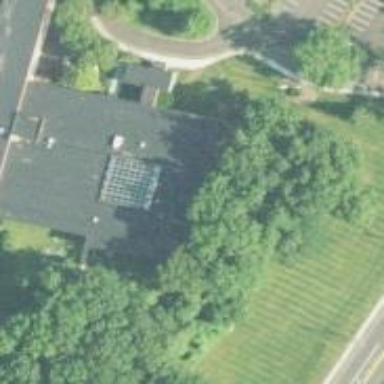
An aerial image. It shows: Part of building.